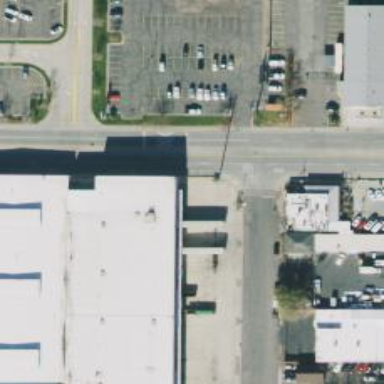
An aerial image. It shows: Commercial building.